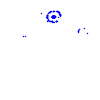
Particle: kaon